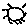
Label: sun